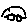
Label: car